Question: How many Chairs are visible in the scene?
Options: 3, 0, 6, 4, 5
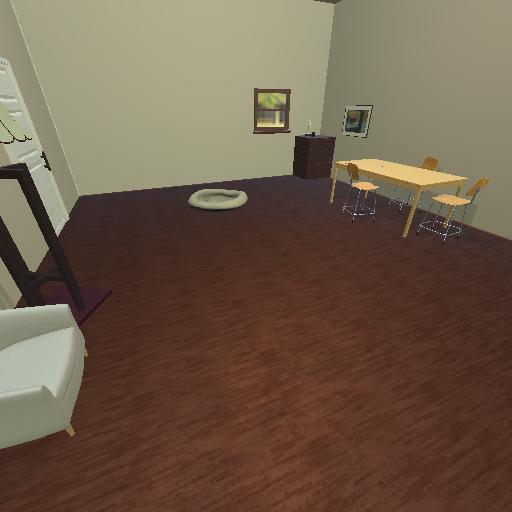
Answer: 3